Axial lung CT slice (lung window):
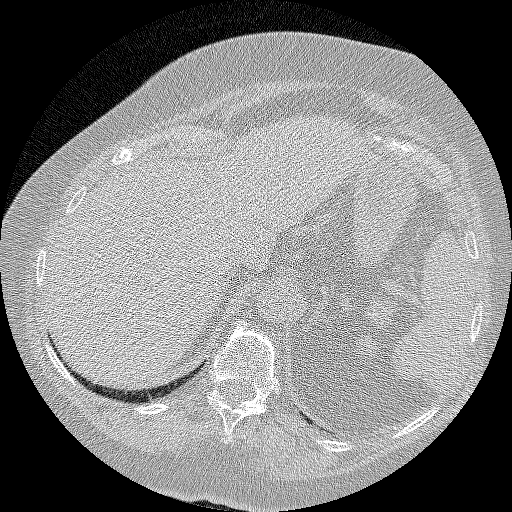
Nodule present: no